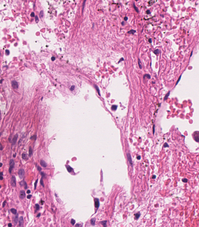
Tumor epithelial tissue: no
Tumor-associated stroma tissue: yes
Normal tissue: no